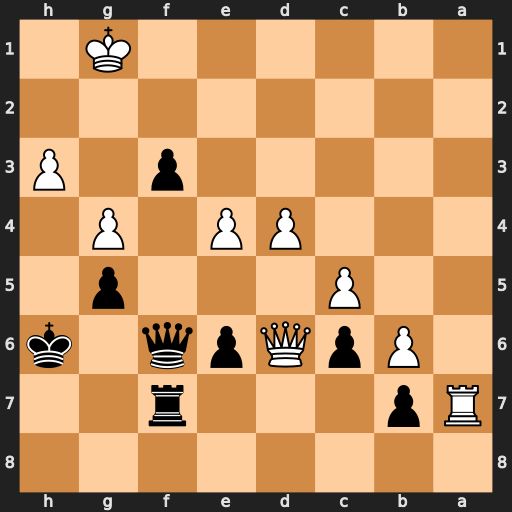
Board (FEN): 8/Rp3r2/1PpQpq1k/2P3p1/3PP1P1/5p1P/8/6K1
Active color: b
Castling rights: -
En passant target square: -
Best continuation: f2+ Kf1 Qf3